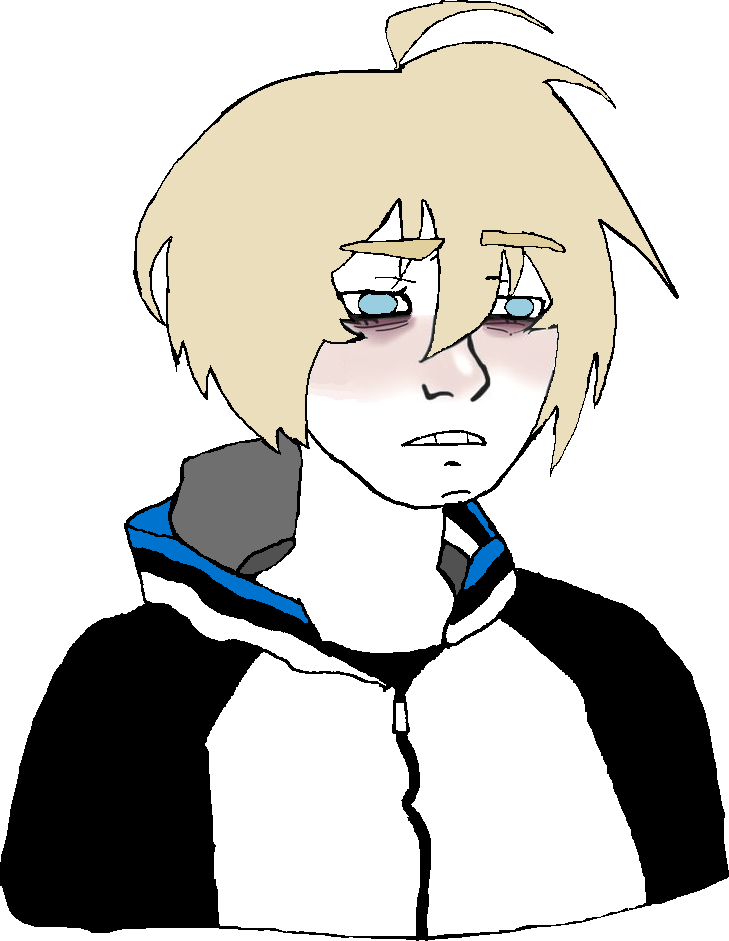
Label: 5_Twinkjak